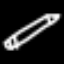
Label: pencil